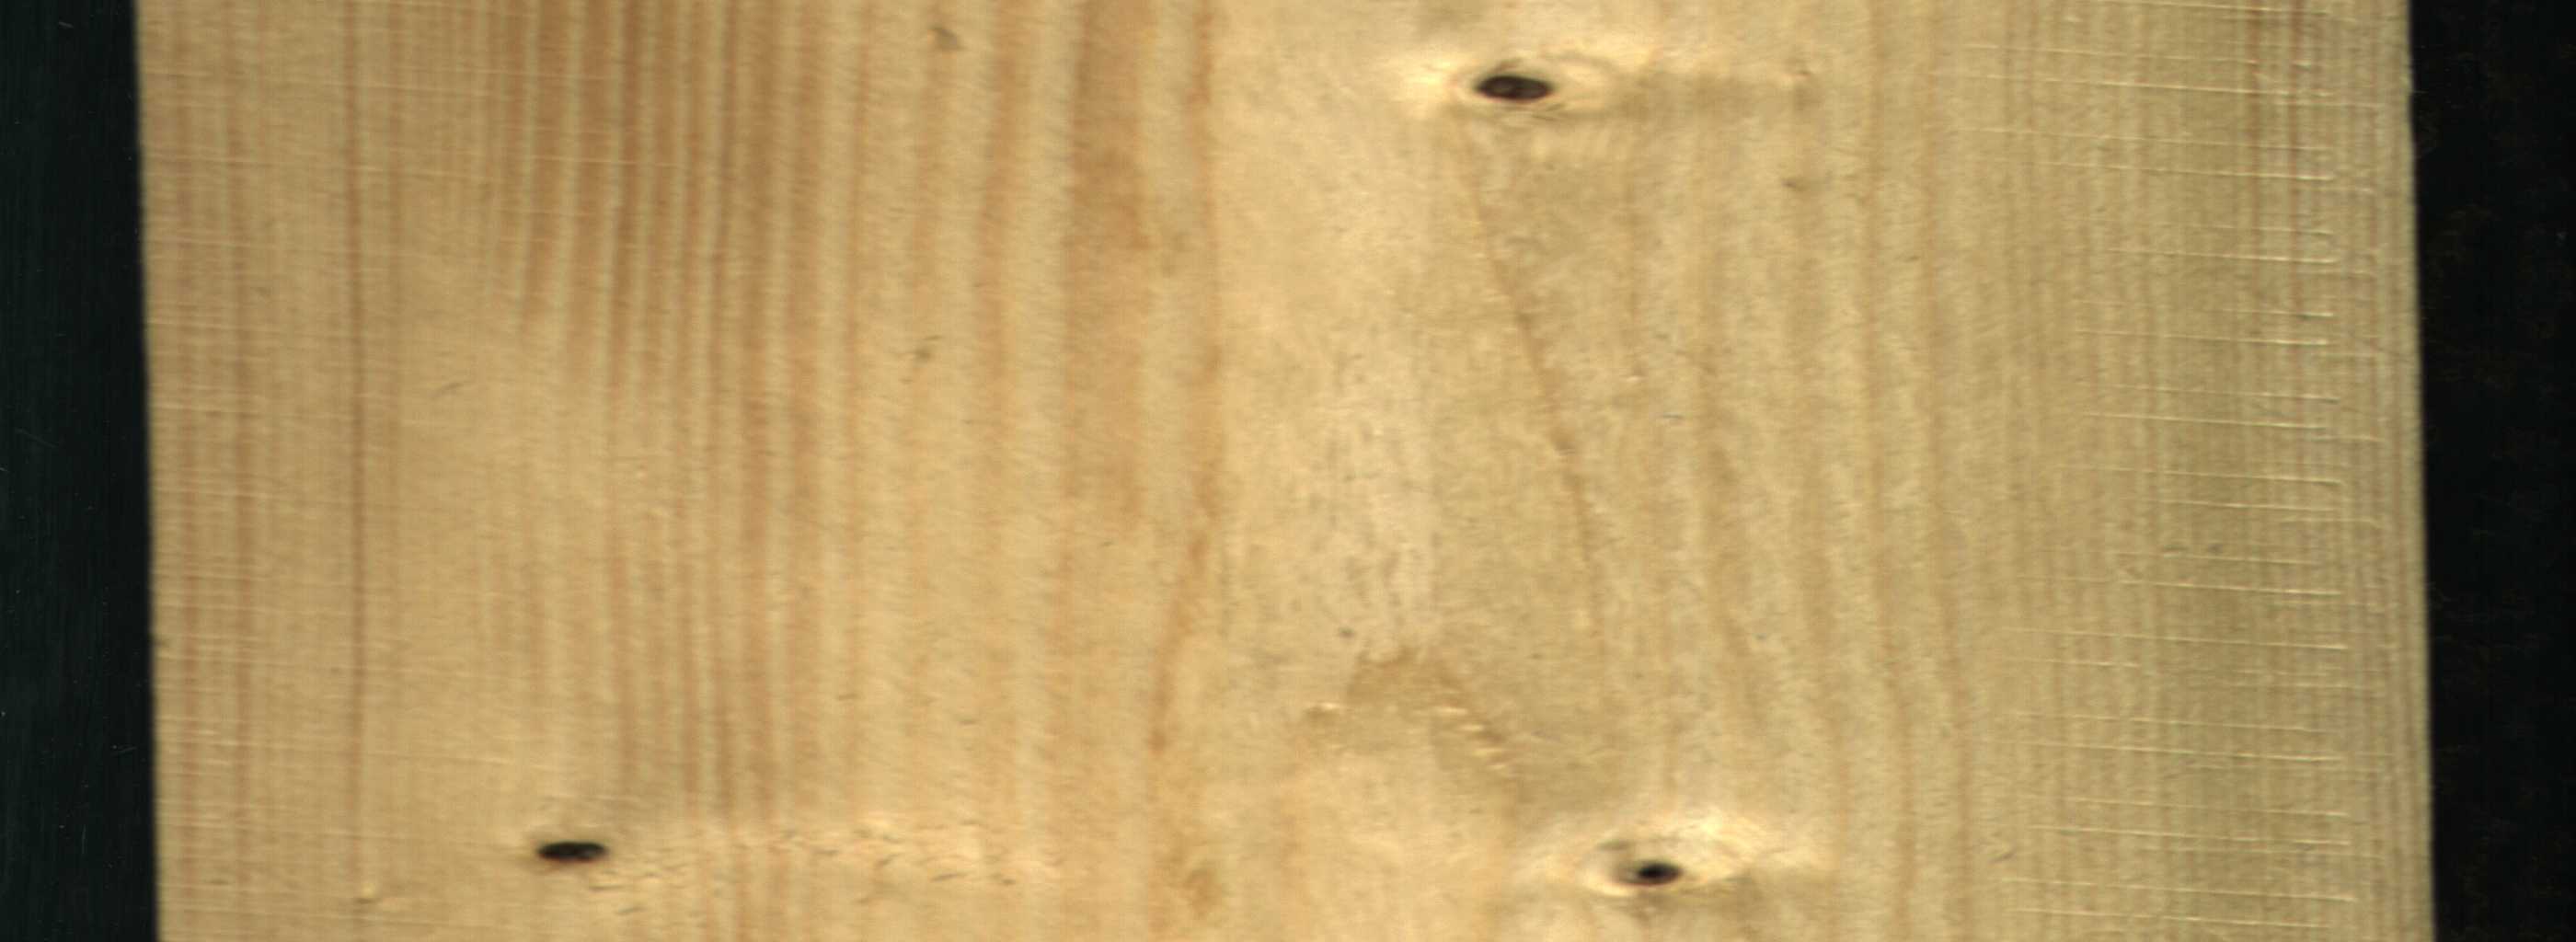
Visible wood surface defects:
Dead_Knot
Dead_Knot
Dead_Knot